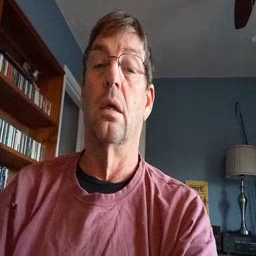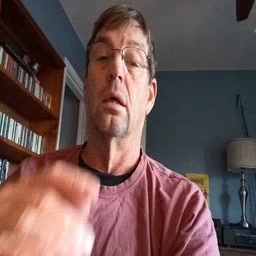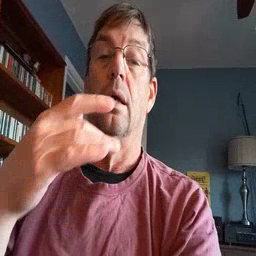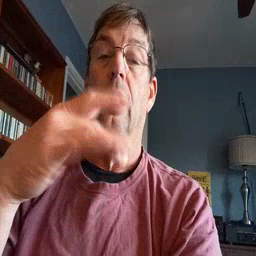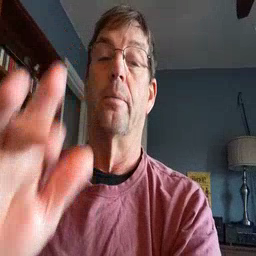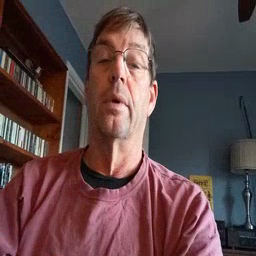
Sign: empty